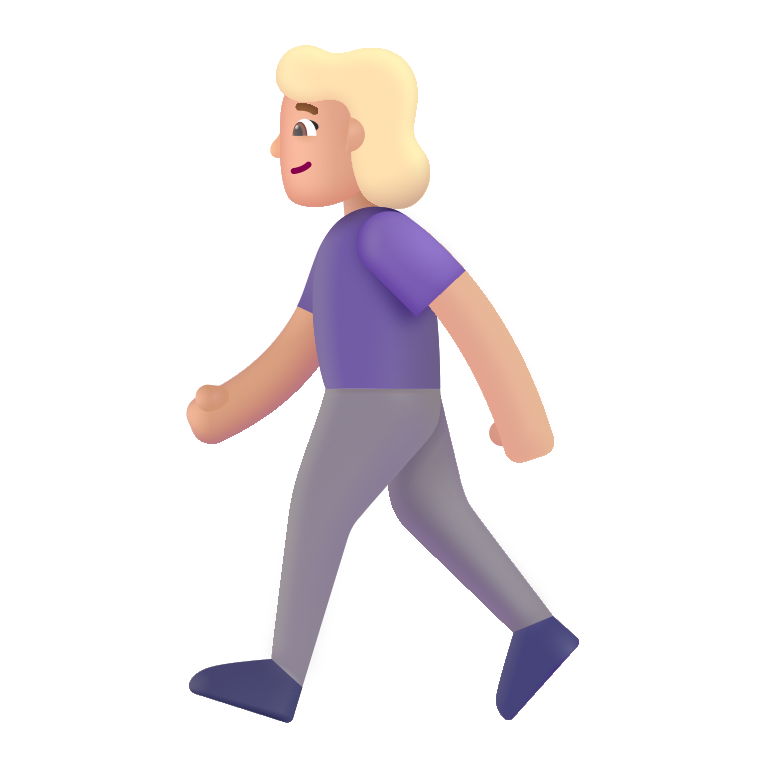
woman walking color  light